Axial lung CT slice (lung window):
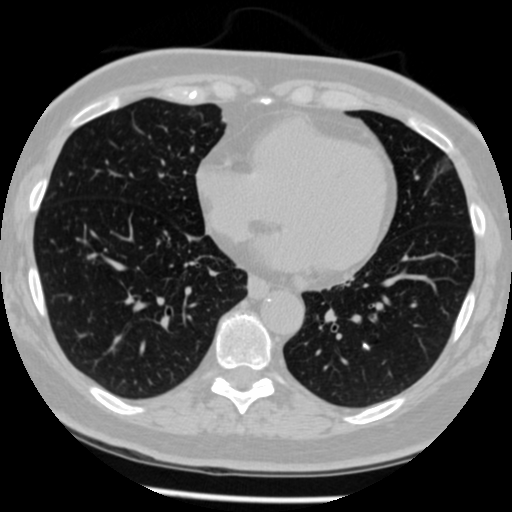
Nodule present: no